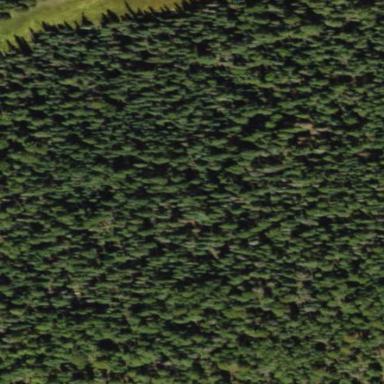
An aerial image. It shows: Evergreen needle-leaved woodland.